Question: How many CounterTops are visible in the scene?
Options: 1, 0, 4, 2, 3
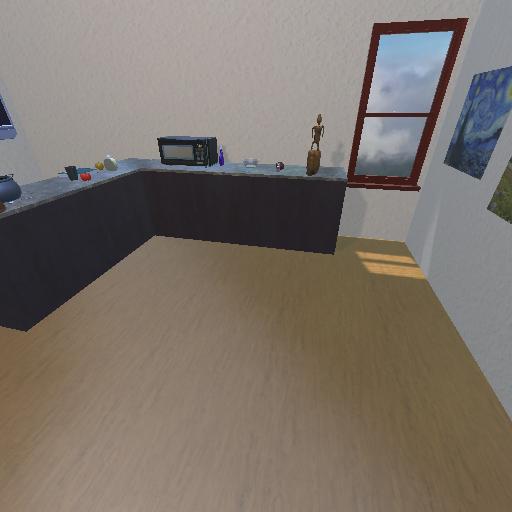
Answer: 1